Interaction volume radius: 5 \u00c5
Interaction volume height: 30 \u00c5
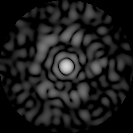
Disorder parameter: 0.8396